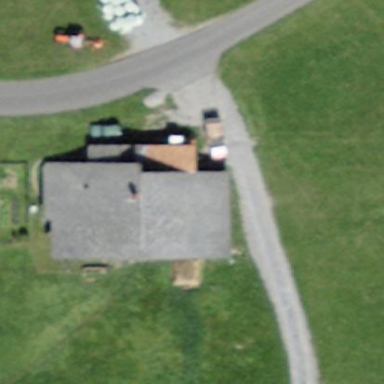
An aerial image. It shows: Farm building.